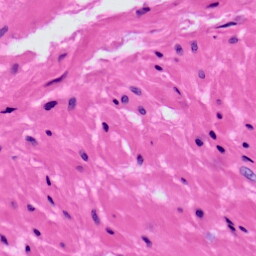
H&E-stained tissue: Prostate